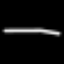
Label: line